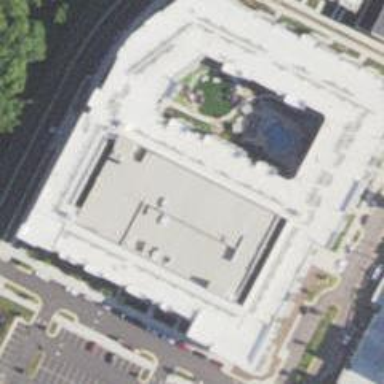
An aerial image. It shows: Building.